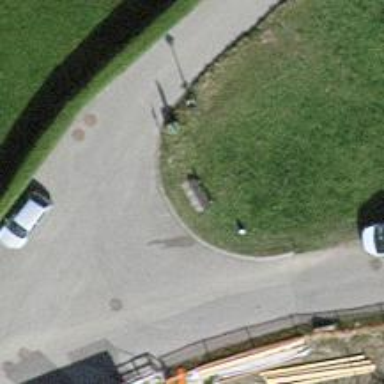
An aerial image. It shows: Bench.